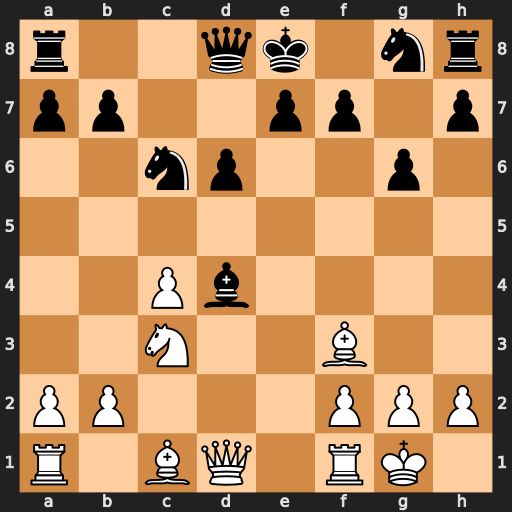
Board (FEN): r2qk1nr/pp2pp1p/2np2p1/8/2Pb4/2N2B2/PP3PPP/R1BQ1RK1
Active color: w
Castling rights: kq
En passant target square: -
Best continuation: Bxc6+ bxc6 Qxd4